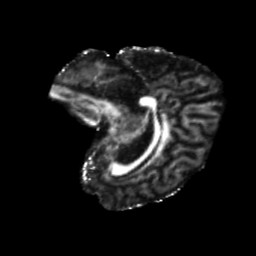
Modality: FA
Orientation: sagittal
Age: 36
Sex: female
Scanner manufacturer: siemens
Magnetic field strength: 3 T
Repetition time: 5.25 s
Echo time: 0.08 s